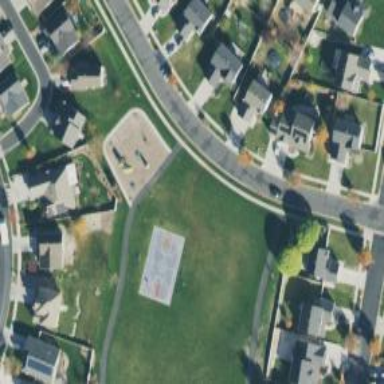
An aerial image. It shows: Playground with springy equipment.